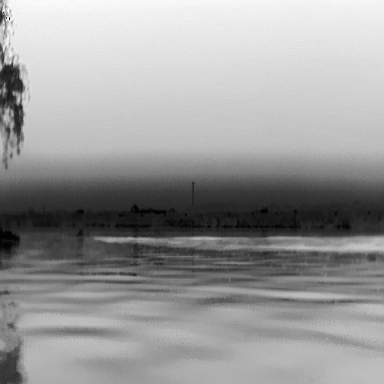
There is a canoe in the infrared image.